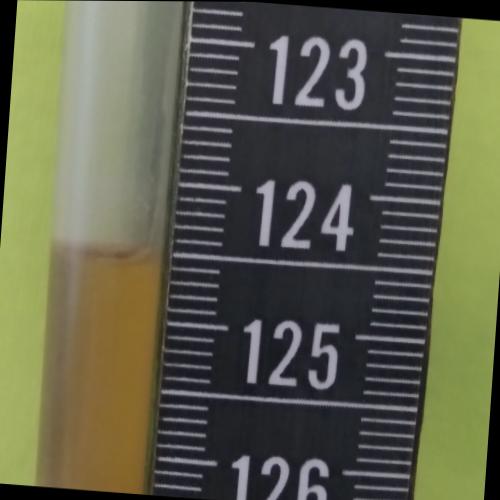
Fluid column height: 124.5 cm